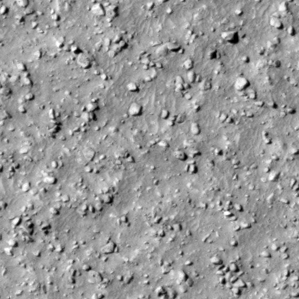
Label: non_frost